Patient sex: F
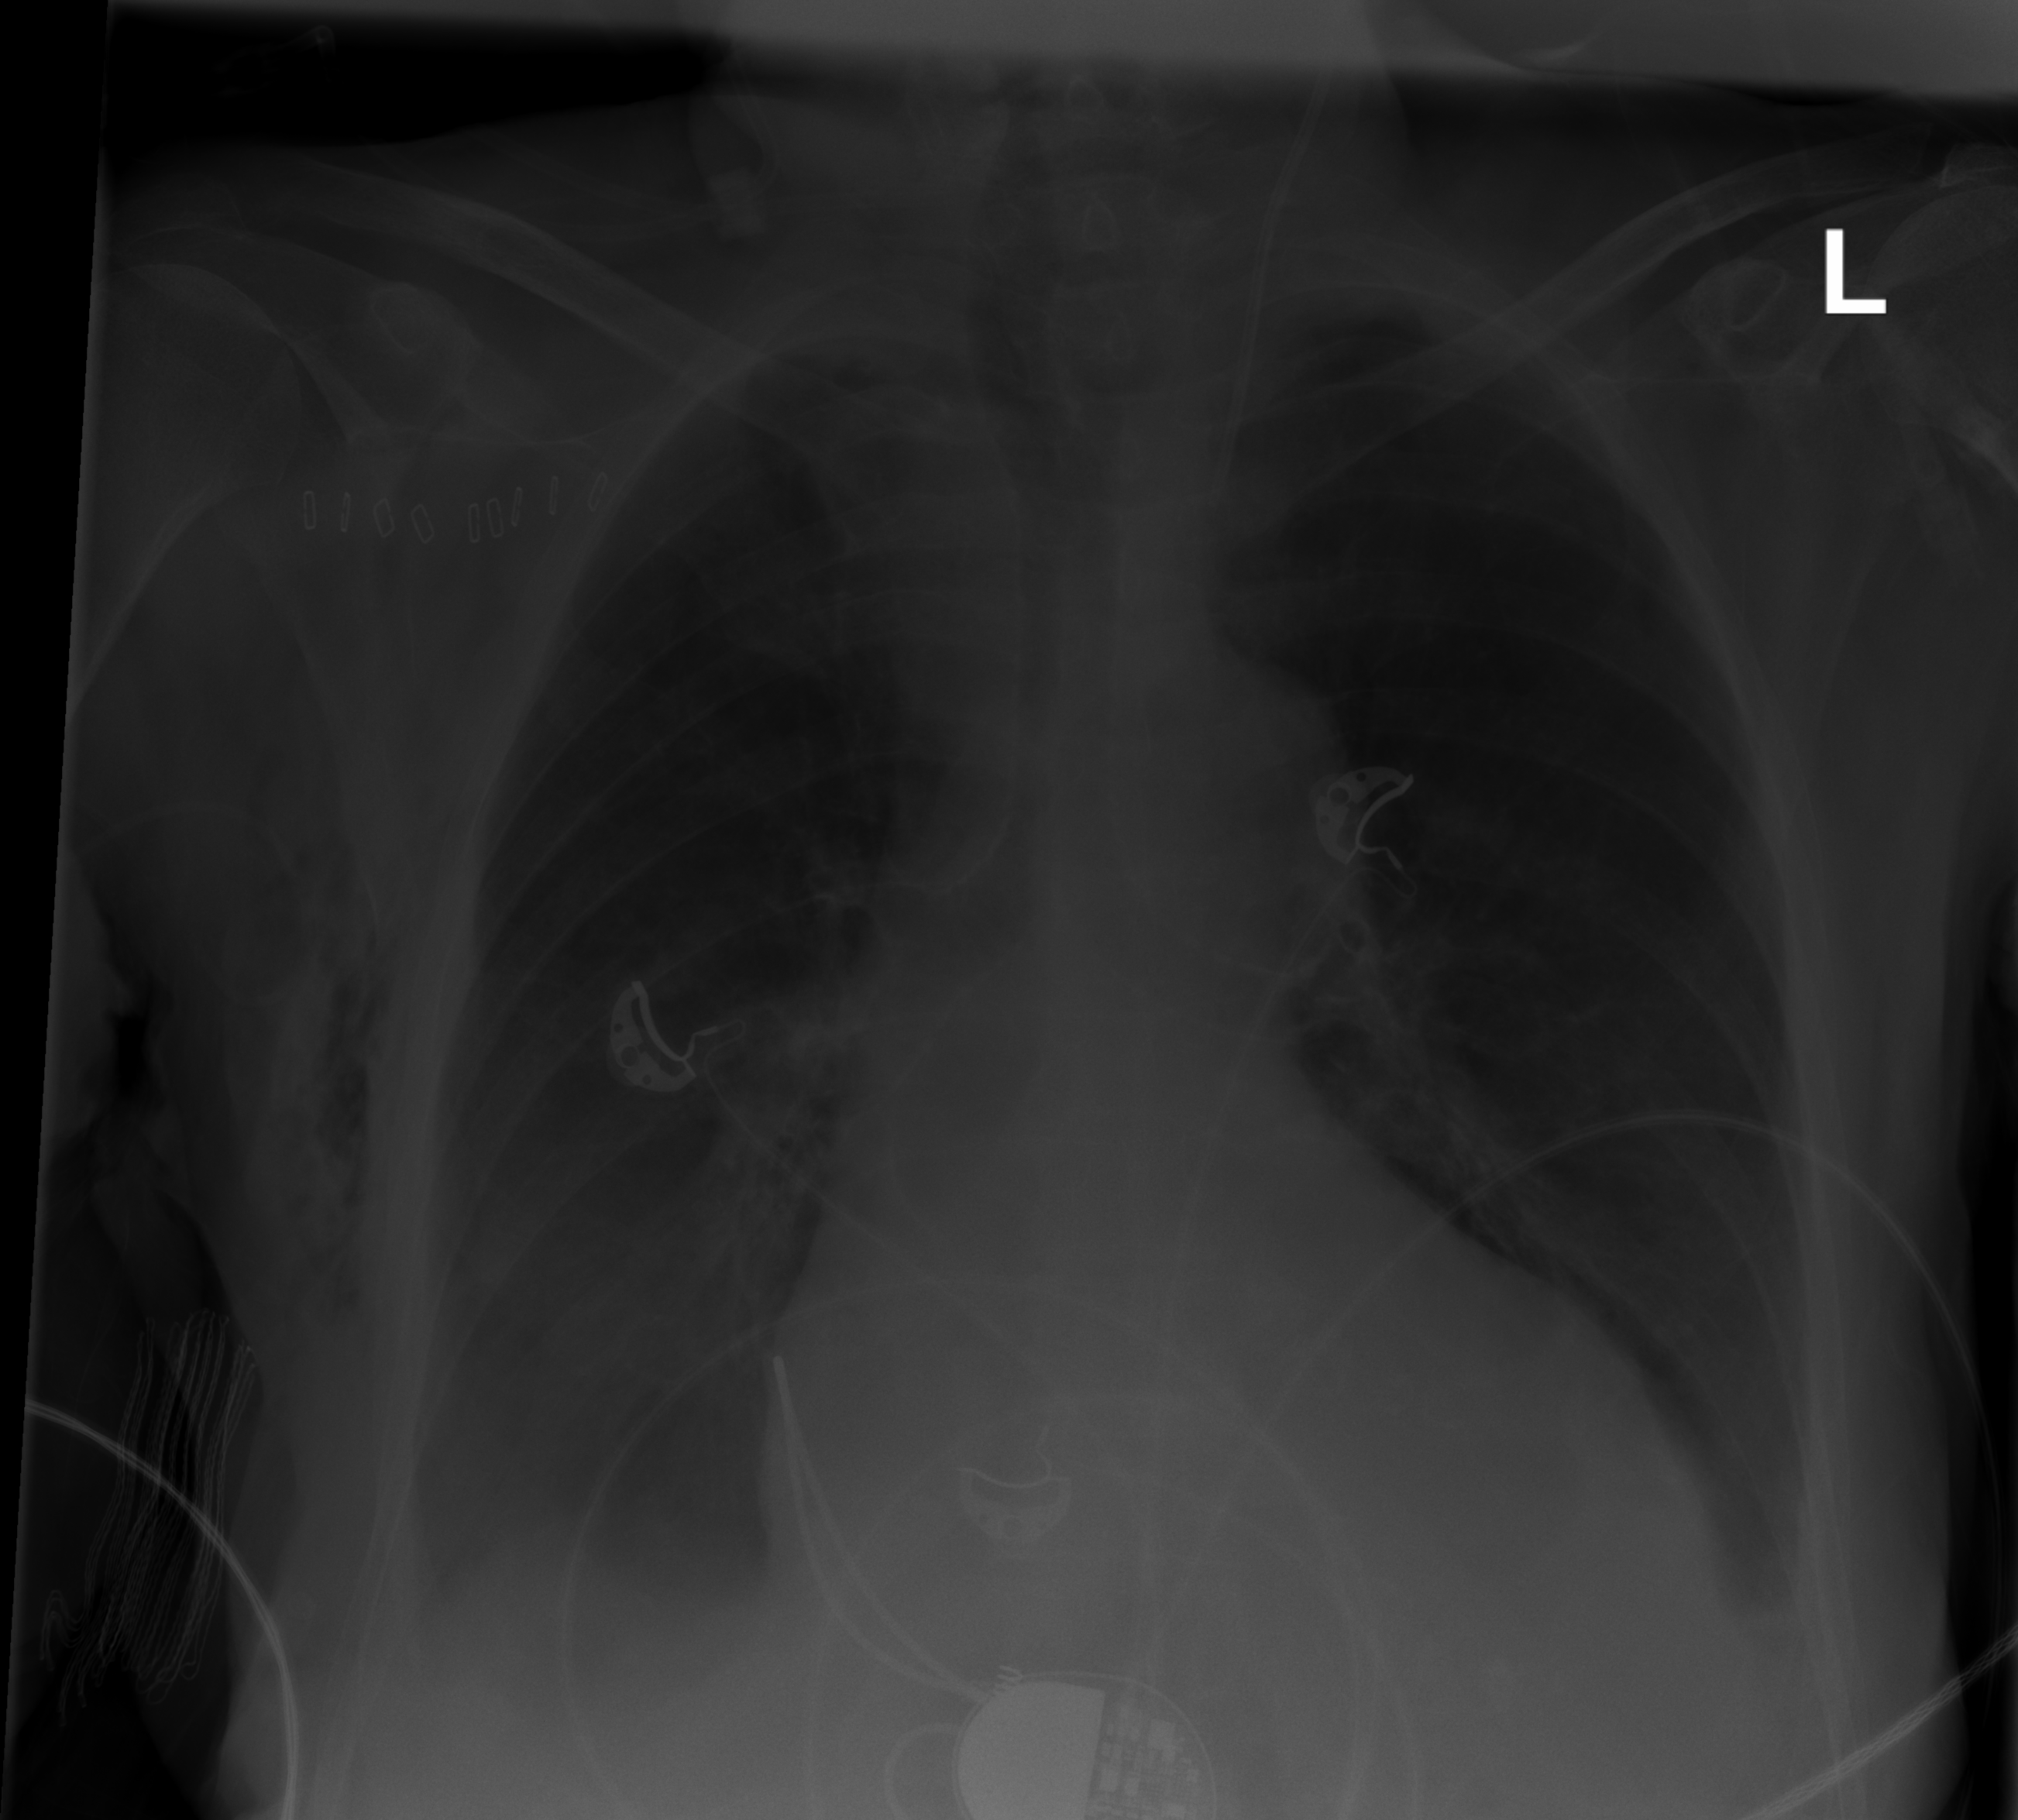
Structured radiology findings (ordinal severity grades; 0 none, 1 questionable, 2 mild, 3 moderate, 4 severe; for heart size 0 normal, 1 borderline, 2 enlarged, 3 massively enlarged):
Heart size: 0
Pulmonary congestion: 0
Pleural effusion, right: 2
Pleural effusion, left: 1
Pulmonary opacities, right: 0
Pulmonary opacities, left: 0
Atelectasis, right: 2
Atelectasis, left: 1